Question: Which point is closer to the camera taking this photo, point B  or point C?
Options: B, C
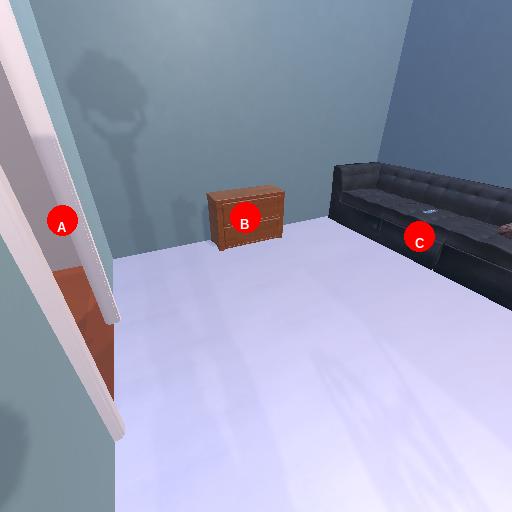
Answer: B